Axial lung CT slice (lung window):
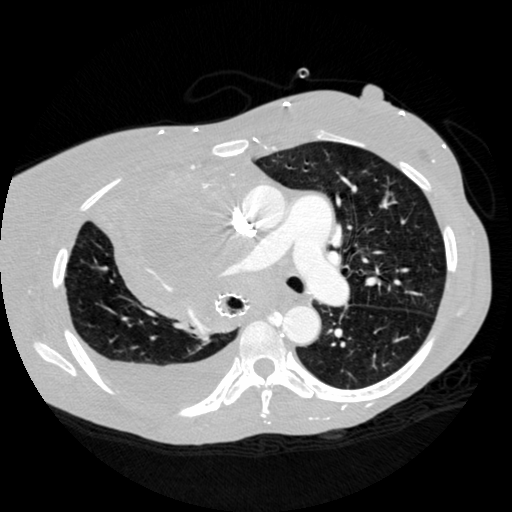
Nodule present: no